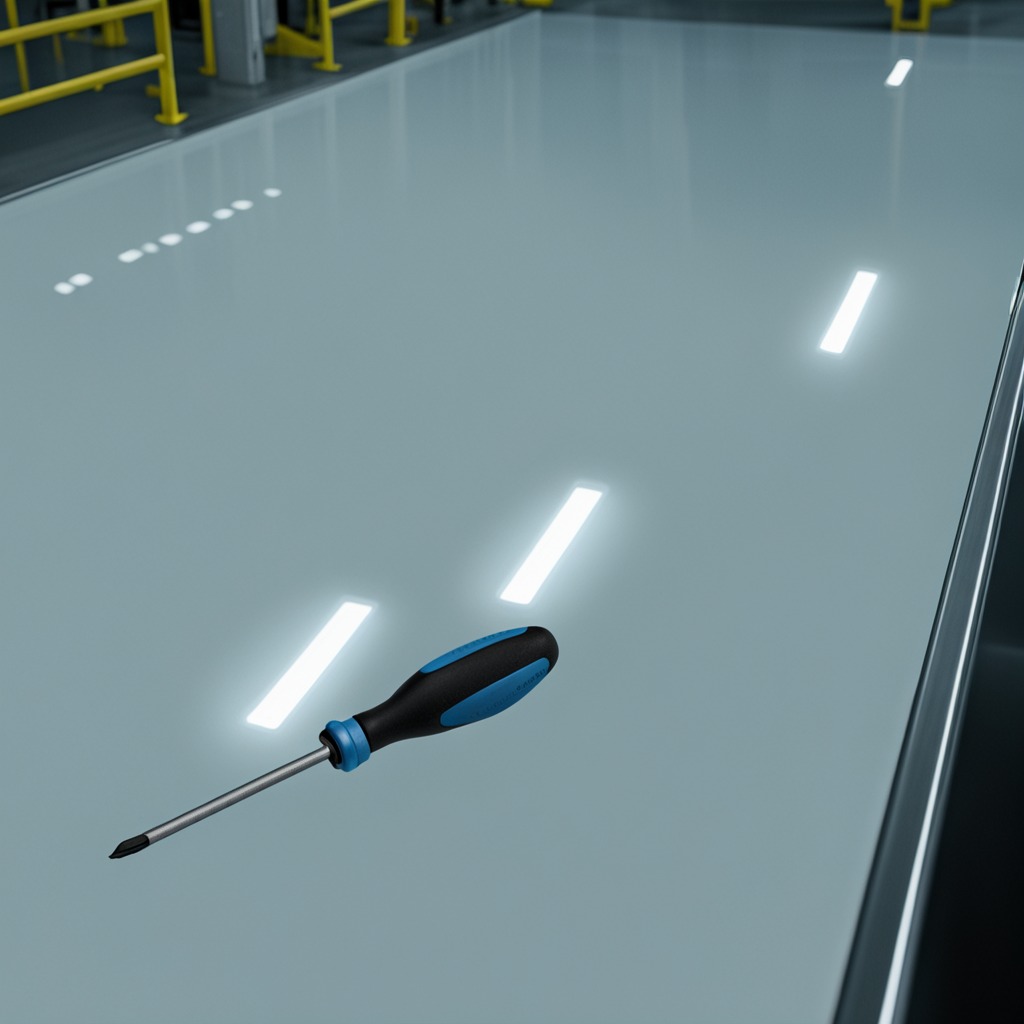
A screwdriver is lying on a high-gloss table in a ship maintenance bay industrial lighting.